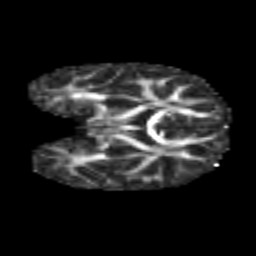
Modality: FA
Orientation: coronal
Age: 7
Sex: male
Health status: healthy